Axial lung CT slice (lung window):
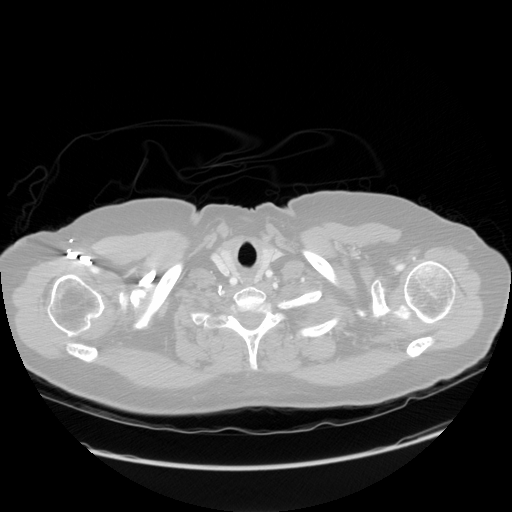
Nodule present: no